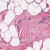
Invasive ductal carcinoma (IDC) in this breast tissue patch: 0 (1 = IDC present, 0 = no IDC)